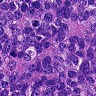
Metastatic tissue present: yes